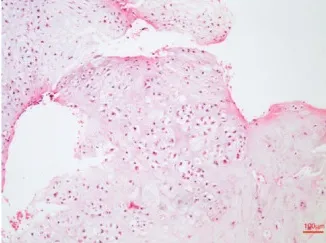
Histological examination of lesions. (A, B) Histological examination manifesting typical enchondroma in the patient's right-hand finger bones.
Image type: pathology (h&e)